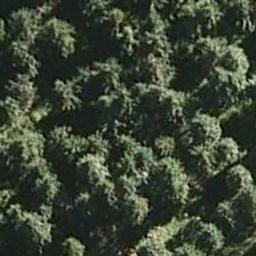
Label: forest